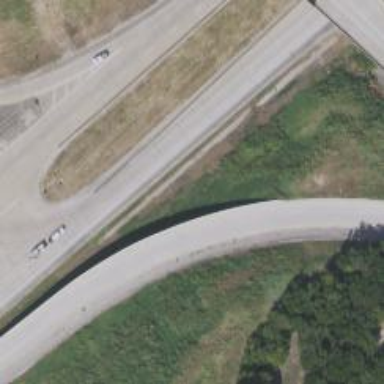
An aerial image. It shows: Trunk link highway.